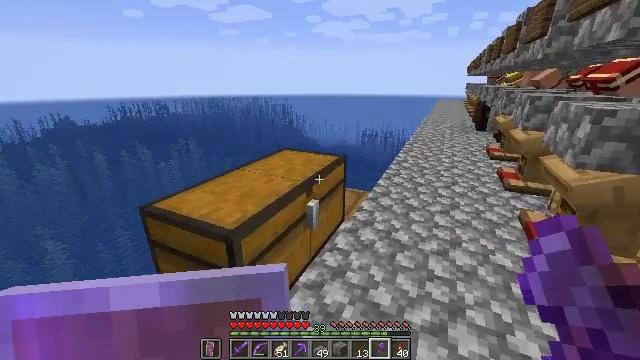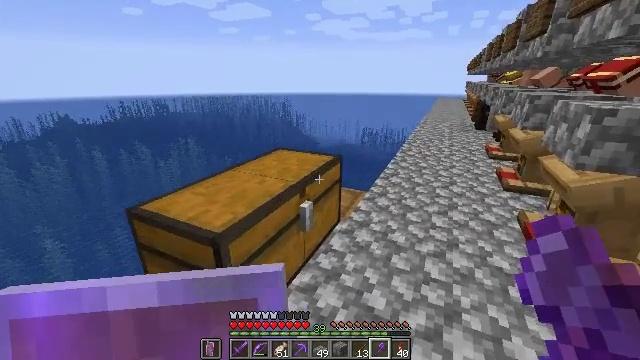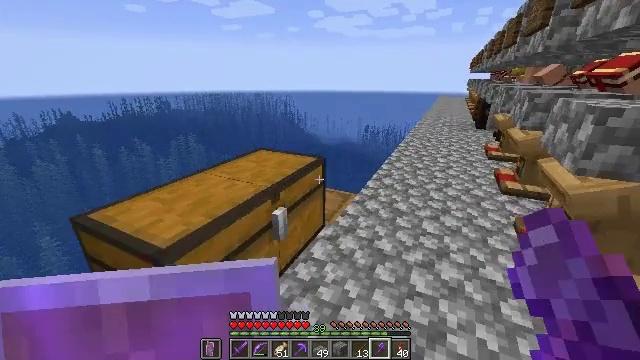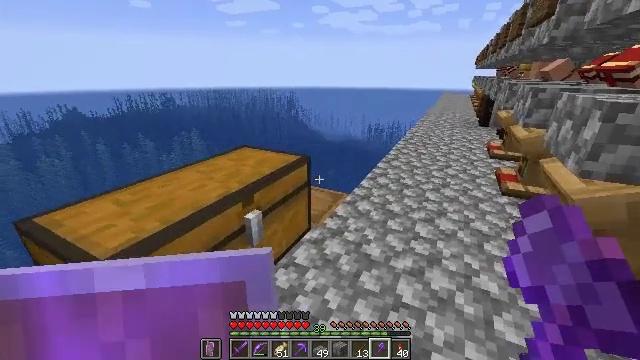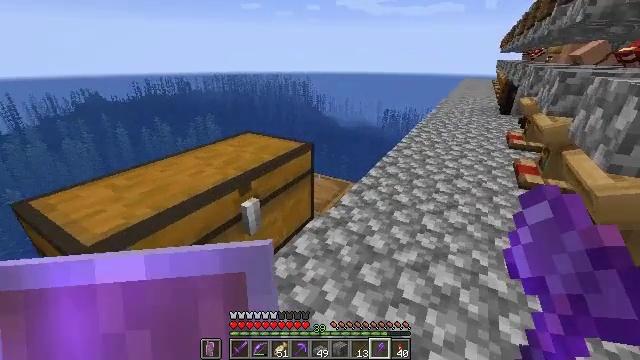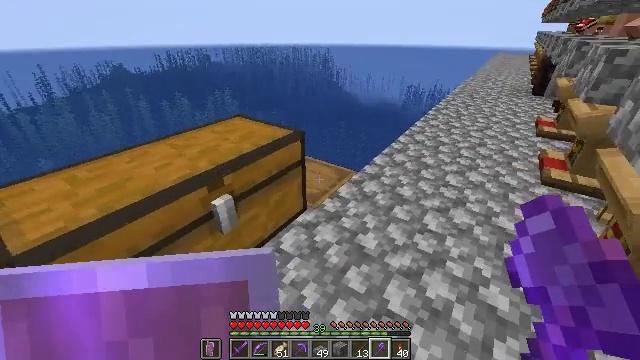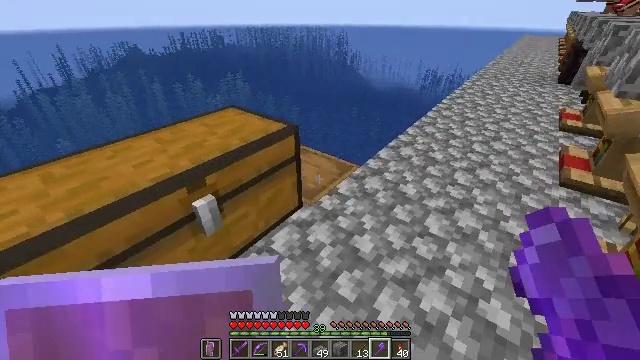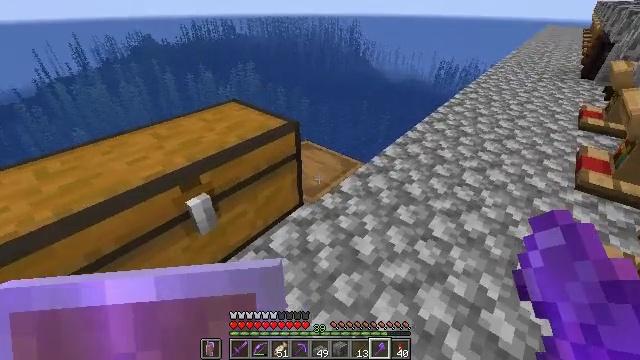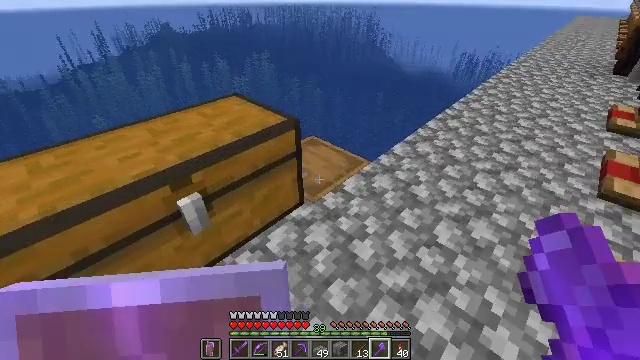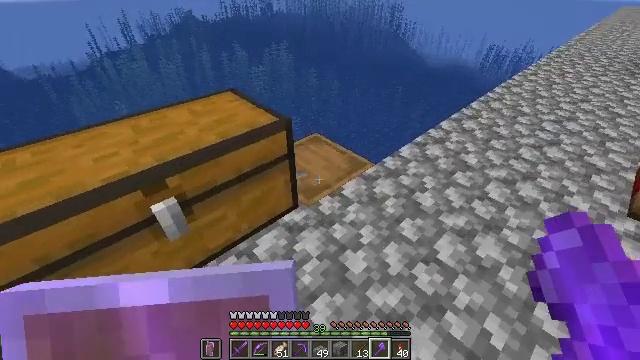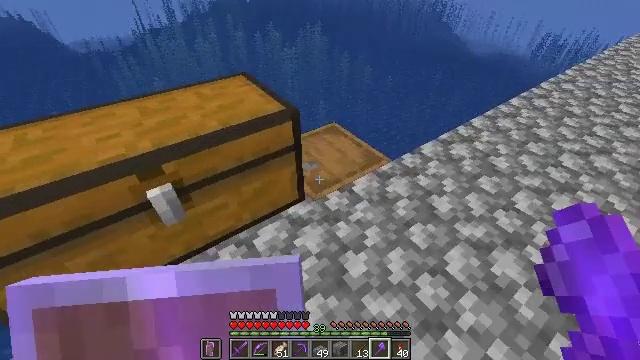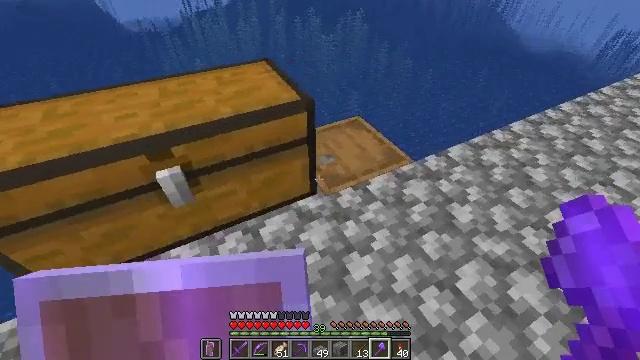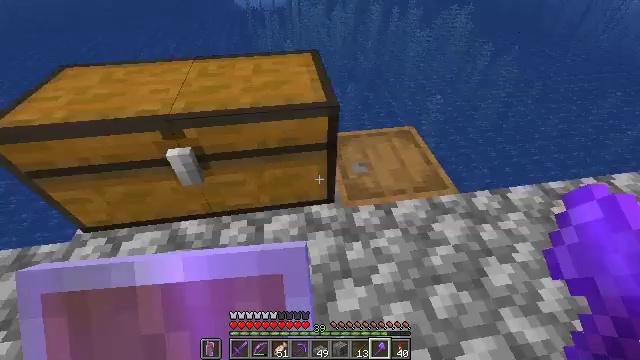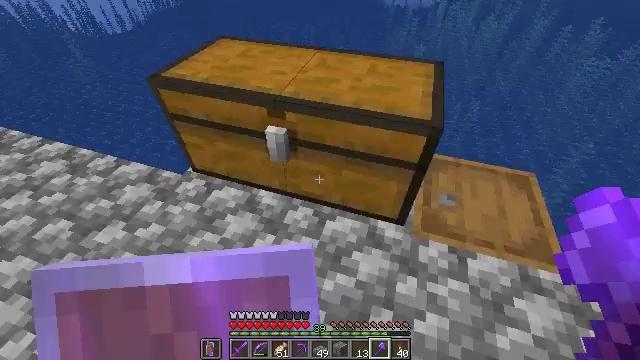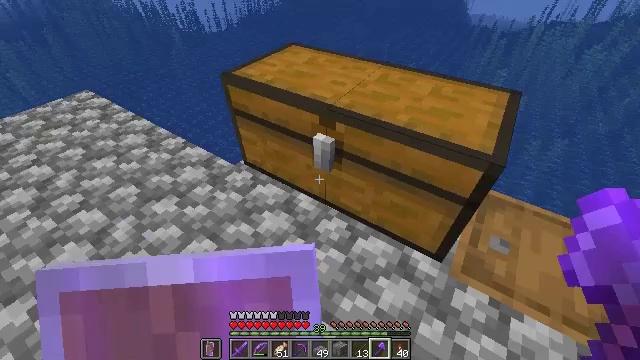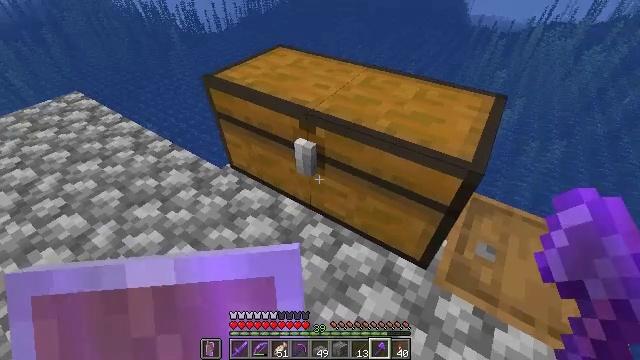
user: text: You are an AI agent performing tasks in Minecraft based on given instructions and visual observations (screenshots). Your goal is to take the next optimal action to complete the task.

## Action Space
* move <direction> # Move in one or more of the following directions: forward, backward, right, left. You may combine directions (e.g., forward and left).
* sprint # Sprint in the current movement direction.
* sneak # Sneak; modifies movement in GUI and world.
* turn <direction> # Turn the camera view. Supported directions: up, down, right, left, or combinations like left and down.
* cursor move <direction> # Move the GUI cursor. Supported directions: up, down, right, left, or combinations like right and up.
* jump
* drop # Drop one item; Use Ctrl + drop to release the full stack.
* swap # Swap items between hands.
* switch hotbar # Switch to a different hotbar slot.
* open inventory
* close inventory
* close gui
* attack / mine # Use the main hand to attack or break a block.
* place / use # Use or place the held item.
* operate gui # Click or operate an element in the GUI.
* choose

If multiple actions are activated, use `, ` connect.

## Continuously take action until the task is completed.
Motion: motion action
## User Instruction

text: Make a brick by processing clay in the furnace.
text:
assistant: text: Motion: move forward and move right
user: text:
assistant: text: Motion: move forward and move right
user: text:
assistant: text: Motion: move forward and move right
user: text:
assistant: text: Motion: move forward and move right, turn left and down
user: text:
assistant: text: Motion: move forward and move right, turn left and down
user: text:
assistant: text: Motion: move forward and move right, turn left and down
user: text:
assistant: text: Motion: move forward and move right, turn left and down
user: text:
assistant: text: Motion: move forward and move right, turn left and down
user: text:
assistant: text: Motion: move forward and move right, turn left and down
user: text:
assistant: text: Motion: move forward and move right, turn left and down
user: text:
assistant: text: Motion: move forward and move right, turn left and down
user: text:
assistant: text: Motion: move forward and move right, turn left and down
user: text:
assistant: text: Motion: move forward, turn left
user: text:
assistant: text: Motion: turn left and up
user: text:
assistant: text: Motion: no_op
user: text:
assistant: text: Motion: no_op
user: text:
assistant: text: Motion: no_op
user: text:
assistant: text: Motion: no_op
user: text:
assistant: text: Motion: turn right
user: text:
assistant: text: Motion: turn right and up
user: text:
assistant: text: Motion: use / place
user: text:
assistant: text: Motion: use / place
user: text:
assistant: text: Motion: use / place
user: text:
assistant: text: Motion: no_op
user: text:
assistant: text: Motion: no_op
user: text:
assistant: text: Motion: no_op
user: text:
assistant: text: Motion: no_op
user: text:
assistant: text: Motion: no_op
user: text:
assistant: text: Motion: turn right and down
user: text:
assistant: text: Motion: turn right and down